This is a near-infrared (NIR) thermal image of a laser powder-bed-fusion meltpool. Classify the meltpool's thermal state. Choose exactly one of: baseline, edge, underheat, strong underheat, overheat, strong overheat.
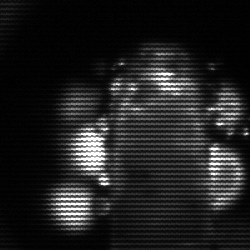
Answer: strong underheat